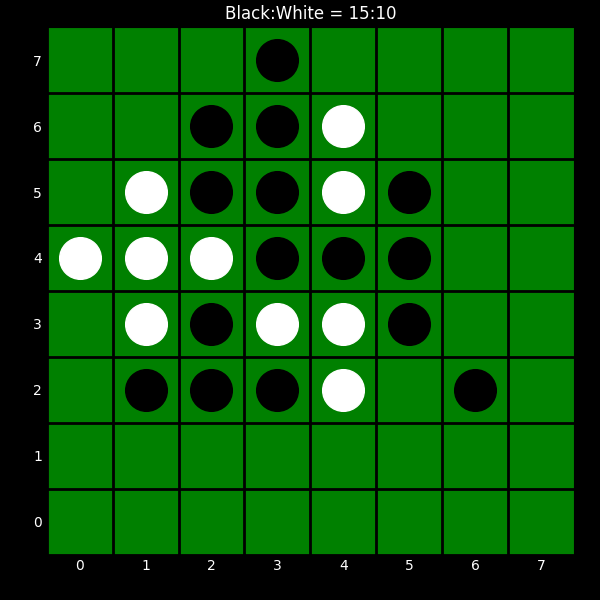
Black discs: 15
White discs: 10